Aerial crown-view tile of a tropical tree (Barro Colorado Island, Panama), acquired 20240611:
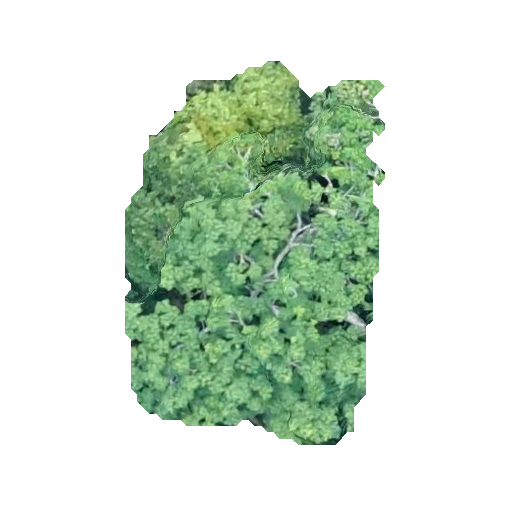
Species: Alseis blackiana
GBIF accepted scientific name: Alseis blackiana
Crown area: 125.928 m²